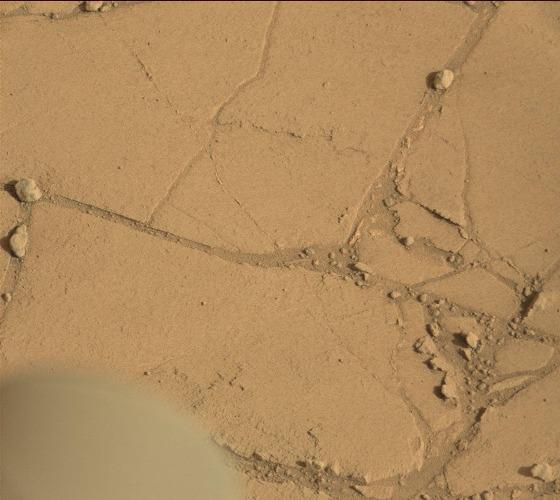
Terrain classes present: Background, Bedrock, Gravel / Sand / Soil, Rock